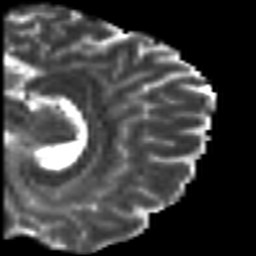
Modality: T2w
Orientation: sagittal
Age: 22
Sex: male
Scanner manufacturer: siemens
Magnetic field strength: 3 T
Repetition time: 7 s
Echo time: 0.0926 s